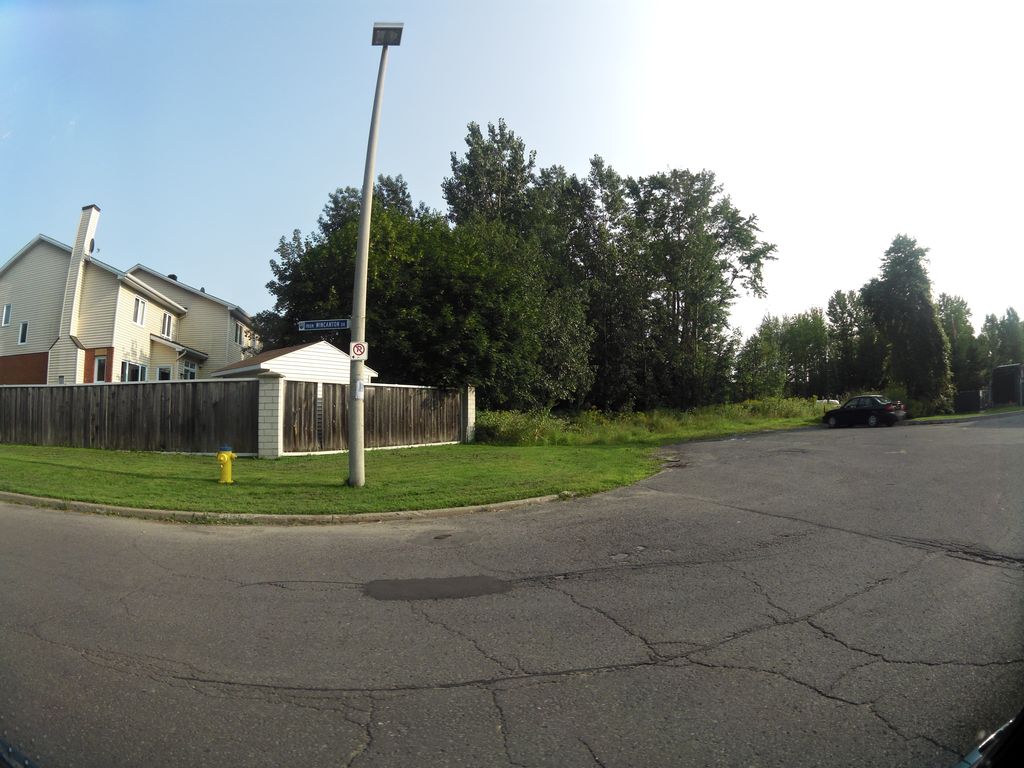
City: ottawa-gatineau